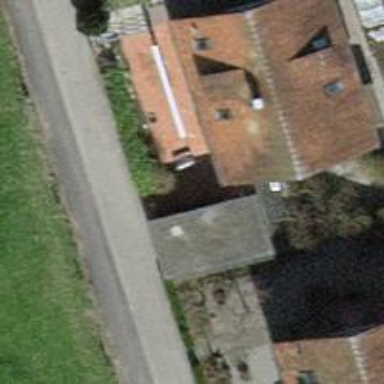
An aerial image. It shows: Detached building.